Question: I try to plot my data as follows:
First subplot
'''
alpha = ['Joy', 'fear', 'sadness', 'thankful','anger','surprise','love']
fig = pl.figure()
ax = fig.add_subplot(511,title='SGD')
cax = ax.matshow(cm)
fig.colorbar(cax)
ax.set_xticklabels(['']+alpha)
ax.set_yticklabels(['']+alpha)
'''
Second subplot later on with new cm:
'''
ax = fig.add_subplot(521,title='LIBLINEAR')
cax = ax.matshow(cm)
fig.colorbar(cax)
ax.set_xticklabels(['']+alpha)
ax.set_yticklabels(['']+alpha)
'''
Third subplot later on with new cm:
'''
ax = fig.add_subplot(512,title='MNB')
cax = ax.matshow(cm)
fig.colorbar(cax)
ax.set_xticklabels(['']+alpha)
ax.set_yticklabels(['']+alpha)
'''
Fourth subplot later on with new cm
'''
ax = fig.add_subplot(522,title='BNB')
cax = ax.matshow(cm)
fig.colorbar(cax)
ax.set_xticklabels(['']+alpha)
ax.set_yticklabels(['']+alpha)
'''
Last subplot with new cm
'''
ax = fig.add_subplot(532,title='NC')
cax = ax.matshow(cm)
fig.colorbar(cax)
ax.set_xticklabels(['']+alpha)
ax.set_yticklabels(['']+alpha)
pl.show()
'''
I get this:

What am I doing wrong ?
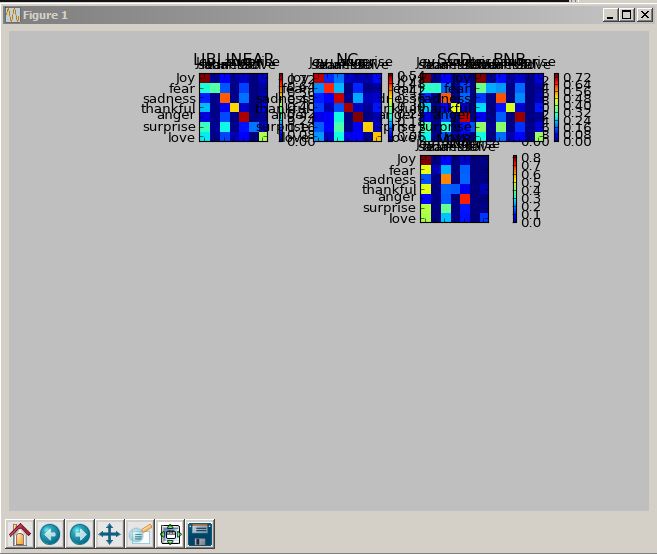
Answer: You change the layout of the subplots every time. You use 'fig.add_subplot(511)' which is short for 'fig.add_subplot(n_rows, n_columns, index)'. 'n_rows' and 'n_columns' determine the layout of the sub plots in the figure, 'index' the position (starting with 1).
So if you want to have five rows and two columns, you make
'''
ax = fig.add_subplot(5,2,1)
(...)
ax = fig.add_subplot(5,2,2)
(...)
ax = fig.add_subplot(5,2,3)
'''
to plot 1st row, 1st column; 1st row, 2nd column; 2nd row, 1st column etc.
Again, note that 'fig.add_subplot(5,2,1)' and 'fig.add_subplot(521)' are equivalent.